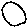
Label: circle